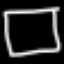
Label: square